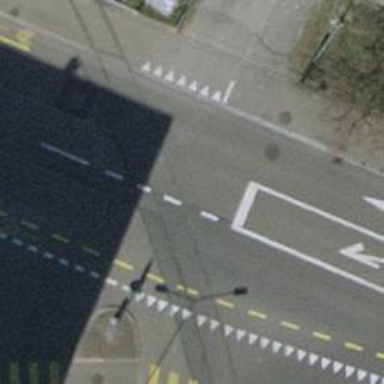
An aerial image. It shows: Tertiary road with asphalt surface. There are trolley wires present and separate sidewalks on both sides.